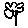
Label: flower